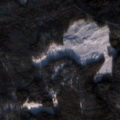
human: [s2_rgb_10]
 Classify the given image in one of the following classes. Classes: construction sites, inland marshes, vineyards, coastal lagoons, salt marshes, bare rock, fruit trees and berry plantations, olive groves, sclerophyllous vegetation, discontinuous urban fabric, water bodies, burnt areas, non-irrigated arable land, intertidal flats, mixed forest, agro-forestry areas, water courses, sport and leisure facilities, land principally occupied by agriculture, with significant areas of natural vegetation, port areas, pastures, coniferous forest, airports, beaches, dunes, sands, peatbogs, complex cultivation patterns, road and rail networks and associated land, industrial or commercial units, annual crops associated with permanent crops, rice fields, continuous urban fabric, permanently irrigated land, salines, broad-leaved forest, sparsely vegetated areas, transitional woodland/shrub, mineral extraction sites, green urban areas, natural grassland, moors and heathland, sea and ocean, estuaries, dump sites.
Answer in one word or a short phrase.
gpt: coniferous forest